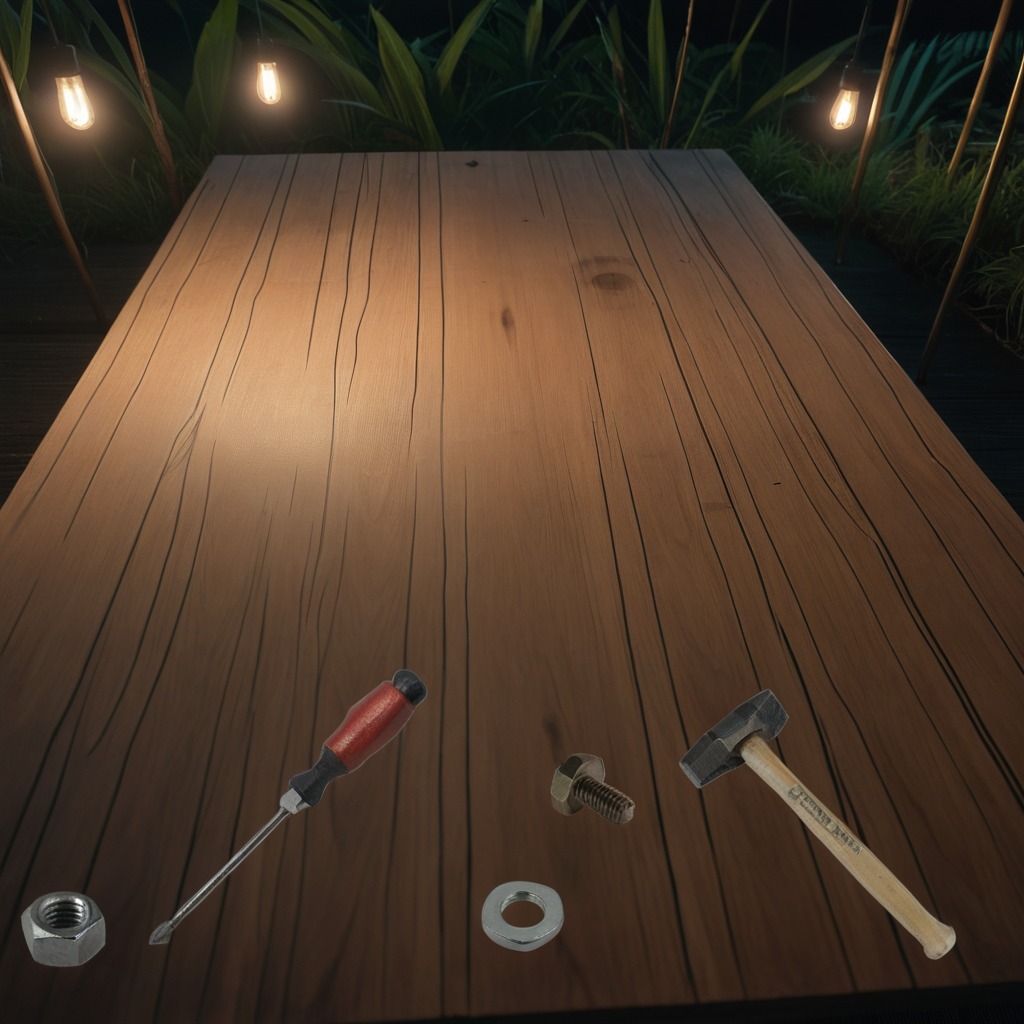
A flat metal washer, a hammer, a metal machine screw, a screwdriver, and a metal nut are lying on a wooden table inside a jungle field workshop tent at night.